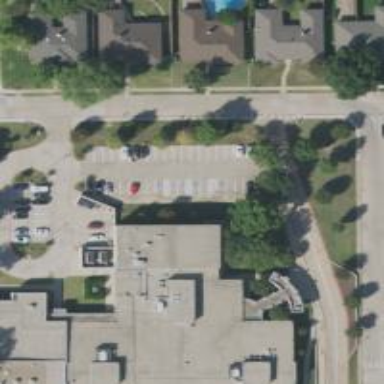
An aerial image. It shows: Parking space.